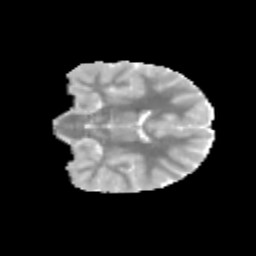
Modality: MD
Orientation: coronal
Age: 11
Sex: female
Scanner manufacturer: siemens
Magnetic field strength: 3 T
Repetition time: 3.8 s
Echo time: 0.07 s